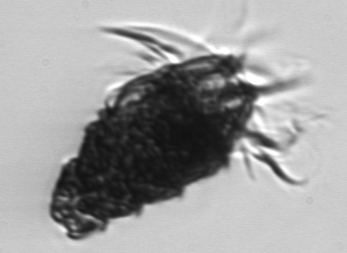
Label: Laboea_strobila